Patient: sex F, age 77
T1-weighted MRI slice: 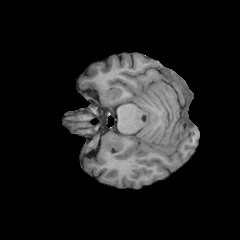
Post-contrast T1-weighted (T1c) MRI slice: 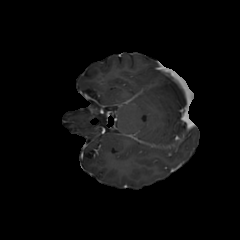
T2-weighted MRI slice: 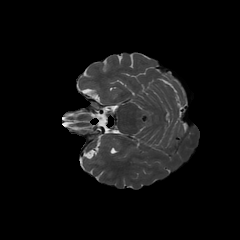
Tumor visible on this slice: no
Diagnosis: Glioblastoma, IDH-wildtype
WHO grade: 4